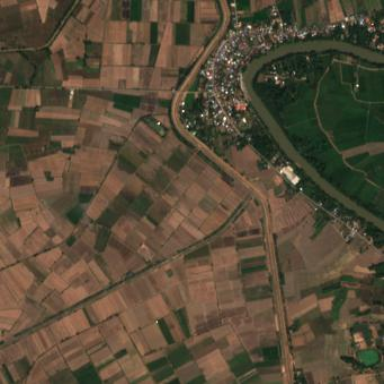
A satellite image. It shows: Picturesque farmland scene.